Aerial crown-view tile of a tropical tree (Barro Colorado Island, Panama), acquired 20250818:
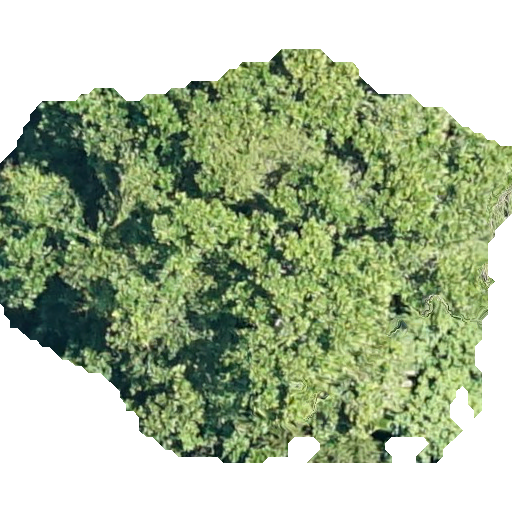
Species: Anacardium excelsum
GBIF accepted scientific name: Anacardium excelsum
Crown area: 237.779 m²